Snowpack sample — Buffalo Mountain, Silverthorne, Colorado, USA (1/25/25, 10:11 AM MST)
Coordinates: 39.6222, -106.1139
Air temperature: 22 °F
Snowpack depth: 110 cm
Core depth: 10 cm
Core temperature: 46.4 °F
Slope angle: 12°, slope face: 102°
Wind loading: high
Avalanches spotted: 0
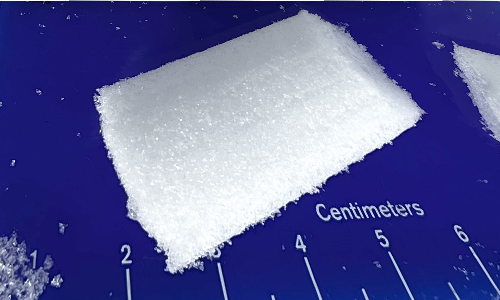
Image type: core
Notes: No avalanches nearby, collected on the outskirts of a fire break 15 meters from the treeline, on way to Buffalo and Red Mountain